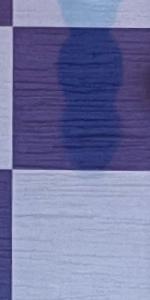
Label: Empty